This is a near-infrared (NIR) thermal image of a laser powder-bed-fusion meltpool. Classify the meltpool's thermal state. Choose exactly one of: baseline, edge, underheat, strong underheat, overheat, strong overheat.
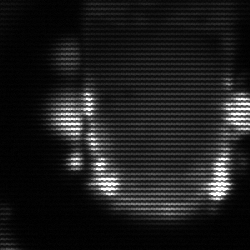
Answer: baseline